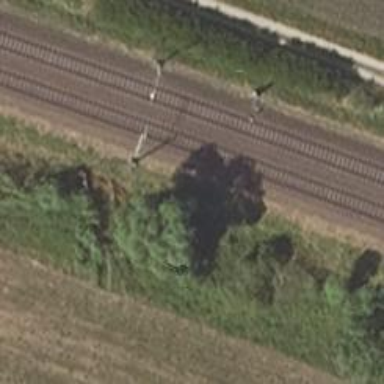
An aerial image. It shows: Railway signal.